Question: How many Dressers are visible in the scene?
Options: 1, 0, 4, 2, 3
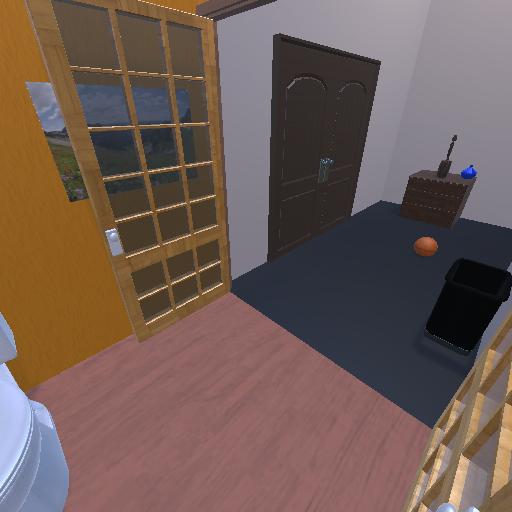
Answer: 1